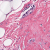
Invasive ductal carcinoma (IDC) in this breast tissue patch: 0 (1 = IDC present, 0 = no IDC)